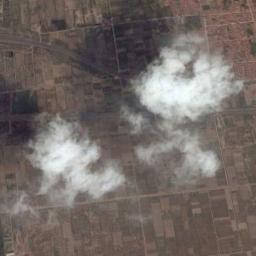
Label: cloud